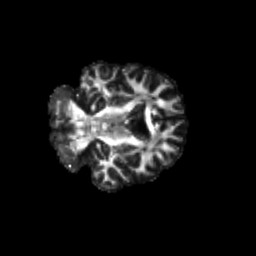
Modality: FA
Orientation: coronal
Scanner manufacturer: siemens
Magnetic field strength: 3 T
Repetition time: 9.2 s
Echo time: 0.084 s